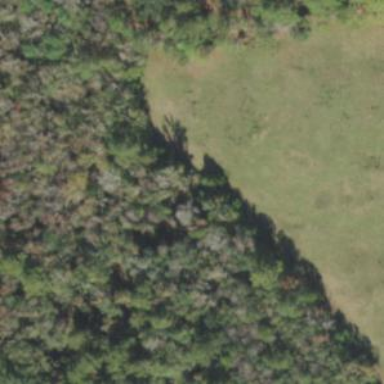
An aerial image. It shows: Mixed woodland area with various types of leaves.